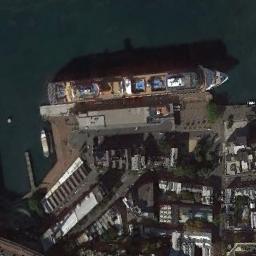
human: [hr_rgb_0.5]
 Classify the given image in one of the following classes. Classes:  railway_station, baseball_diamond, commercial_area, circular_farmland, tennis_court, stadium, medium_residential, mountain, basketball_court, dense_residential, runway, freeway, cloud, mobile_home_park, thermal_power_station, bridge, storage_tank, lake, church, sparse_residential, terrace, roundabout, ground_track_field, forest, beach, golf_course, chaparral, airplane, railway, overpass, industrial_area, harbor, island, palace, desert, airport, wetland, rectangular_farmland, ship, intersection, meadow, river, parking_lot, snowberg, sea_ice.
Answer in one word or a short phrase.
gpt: ship